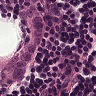
Metastatic tissue present: yes